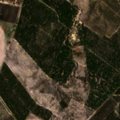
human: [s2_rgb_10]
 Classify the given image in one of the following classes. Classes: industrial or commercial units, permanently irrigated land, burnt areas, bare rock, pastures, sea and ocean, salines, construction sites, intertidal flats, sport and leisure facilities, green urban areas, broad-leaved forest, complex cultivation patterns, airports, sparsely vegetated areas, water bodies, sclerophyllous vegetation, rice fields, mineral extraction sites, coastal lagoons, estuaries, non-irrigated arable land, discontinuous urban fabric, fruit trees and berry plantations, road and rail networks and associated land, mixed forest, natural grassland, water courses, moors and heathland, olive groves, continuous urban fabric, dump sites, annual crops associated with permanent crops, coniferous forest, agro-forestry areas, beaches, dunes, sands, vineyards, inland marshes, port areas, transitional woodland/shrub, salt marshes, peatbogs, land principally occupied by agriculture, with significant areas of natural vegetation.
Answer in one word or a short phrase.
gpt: continuous urban fabric